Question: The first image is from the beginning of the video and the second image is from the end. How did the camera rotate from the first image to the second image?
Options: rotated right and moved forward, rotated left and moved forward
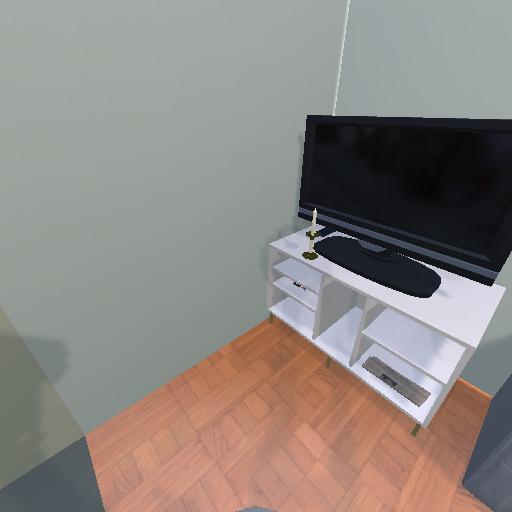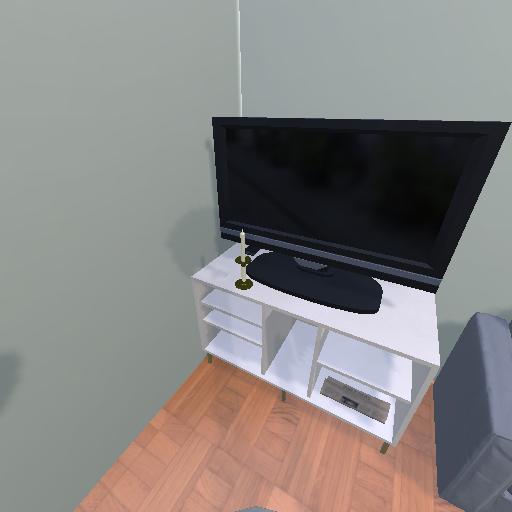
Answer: rotated right and moved forward